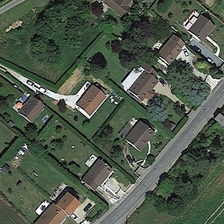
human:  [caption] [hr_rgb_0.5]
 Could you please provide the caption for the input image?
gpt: some buildings and many green trees are in a medium residential area .

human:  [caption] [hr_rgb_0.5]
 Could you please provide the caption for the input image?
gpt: some buildings and many green trees are in a medium residential area .

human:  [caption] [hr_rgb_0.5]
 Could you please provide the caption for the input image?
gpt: some buildings and many green trees are in a medium residential area .

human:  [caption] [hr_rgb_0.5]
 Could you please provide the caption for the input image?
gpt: some buildings and many green trees are in a medium residential area .

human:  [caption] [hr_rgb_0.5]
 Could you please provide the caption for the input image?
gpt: some buildings and many green trees are in a medium residential area .